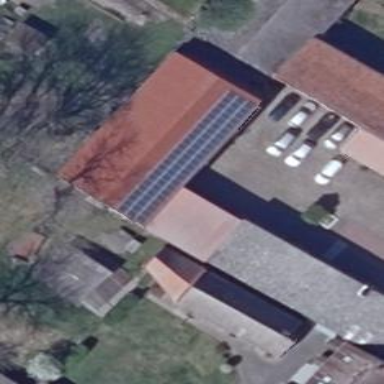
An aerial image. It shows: Solar photovoltaic panel generating electricity through small installation.